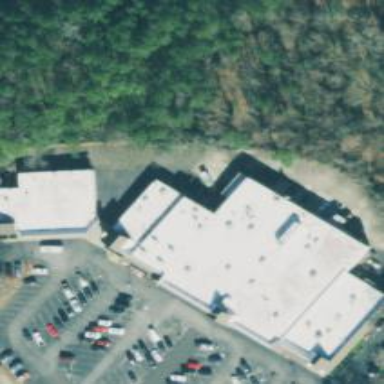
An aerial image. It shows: Veterinary facility.